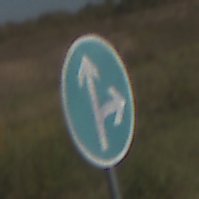
Verkehrszeichen: VorgeschriebeneFahrtrichtungGeradeausOderRechts
Umgebung: Outdoor, Nature
Tageszeit: MorningAfternoon
Wetter: Clear
Licht: Natural
Jahreszeit: Autumn
Kontrast: HighContrast